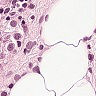
Metastatic tissue present: no